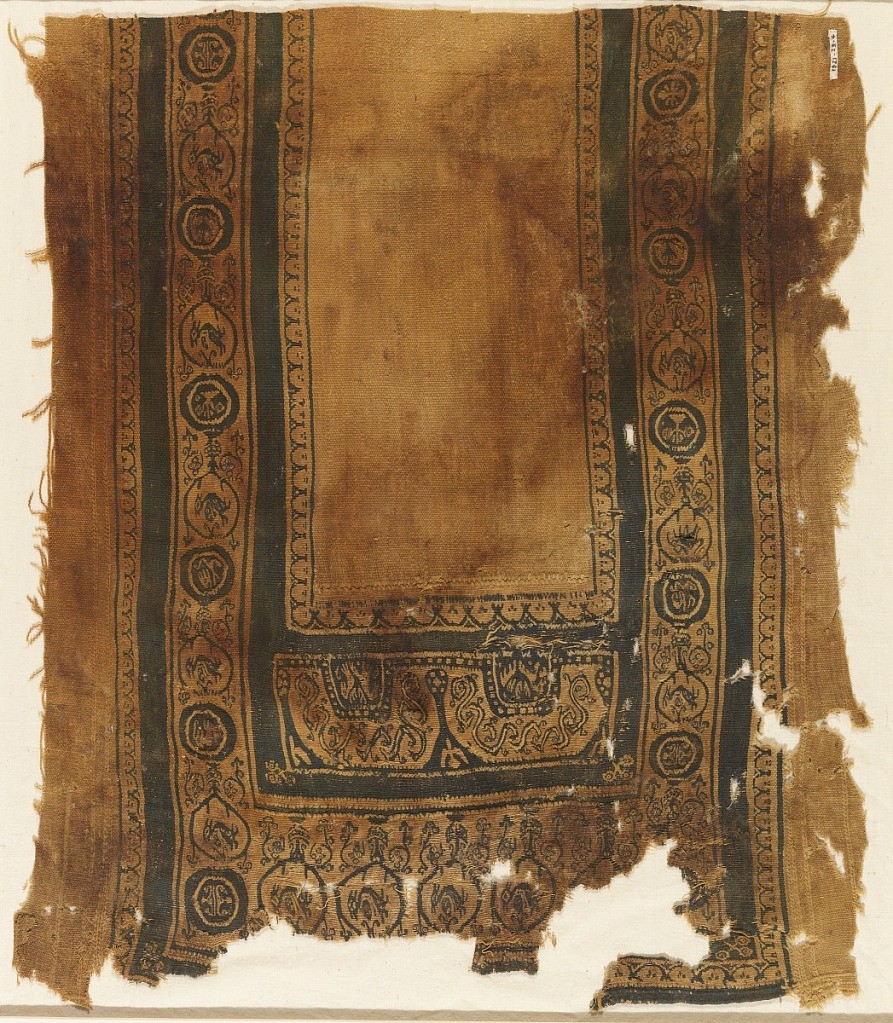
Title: Fragment
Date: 4th–5th century
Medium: S-spun undyed linen warp, S-spun undyed wool and S-spun black wool weft Technique: slit and dovetail tapestry weave with soumak and embroidered details
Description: Rectangular fragment from a garment or hanging. Wide decorated vertical areas on the right and left are connected by broad decorated transverse band. Linear black intersecting arcs form the outer border. On sides, black roundels and intricately constructed linear frames rise from plant motifs. Linear frames alternately enclose plant forms, birds, confronted birds and animals, some in the direction of the warp, some at right angles to it. Plant motifs tend to form linear and sometimes pointed trefoils. In transerve band at the bottom, similar plant forms support peacocks in a row. Just above, with a dark frame, two addorsed pairs of horned animals are within black squares framed with a pearl-like band. Above, interlocking spirals worked in soumak. Embroidery in two long vertical bands at sides. Soumak used for outlines of some motifs.